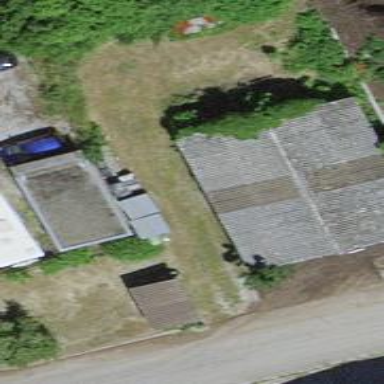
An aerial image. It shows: View of roof of building.